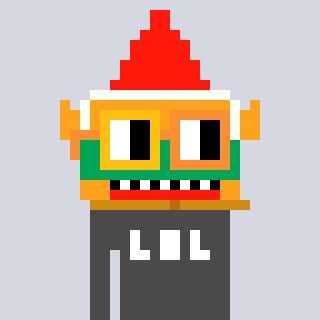
a pixel art character with square yellow and orange glasses, a gnome-shaped head and a grayscale-colored body on a cool background